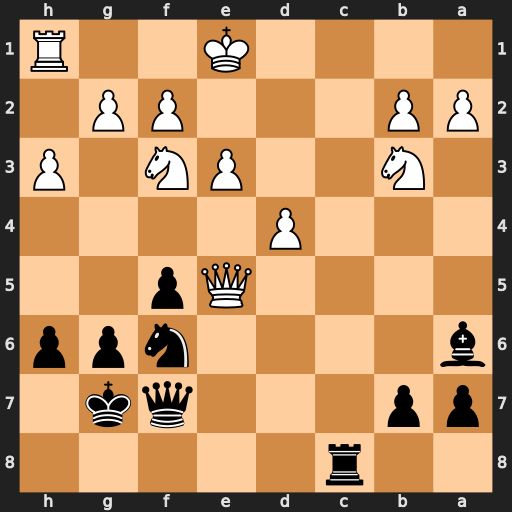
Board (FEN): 2r5/pp3qk1/b4npp/4Qp2/3P4/1N2PN1P/PP3PP1/4K2R
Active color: b
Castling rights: K
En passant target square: -
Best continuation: Qc4 Qe7+ Kg8 Qe6+ Qxe6